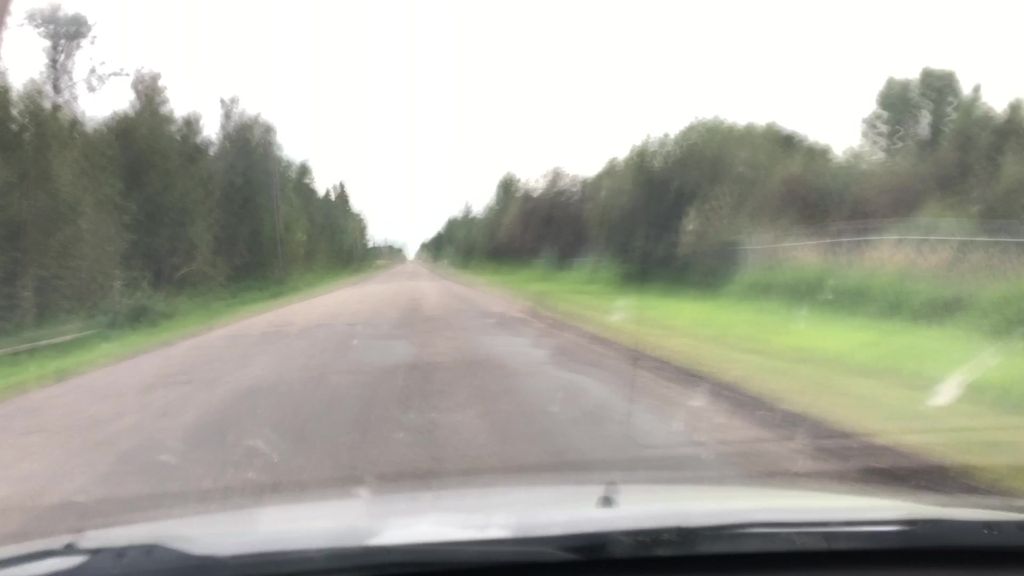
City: edmonton